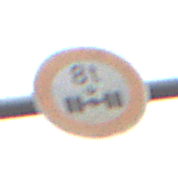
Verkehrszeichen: TatsaechlicheAchslast
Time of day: MorningAfternoon
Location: Outdoor (Nature)
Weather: Overcast
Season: NotSpecified
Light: Natural